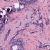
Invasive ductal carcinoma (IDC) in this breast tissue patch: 1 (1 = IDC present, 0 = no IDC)